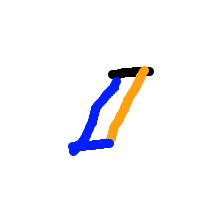
Shape: parallelogram